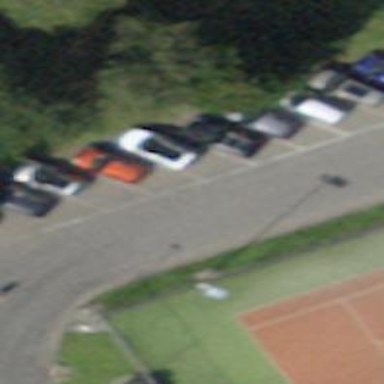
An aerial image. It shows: Parking area.